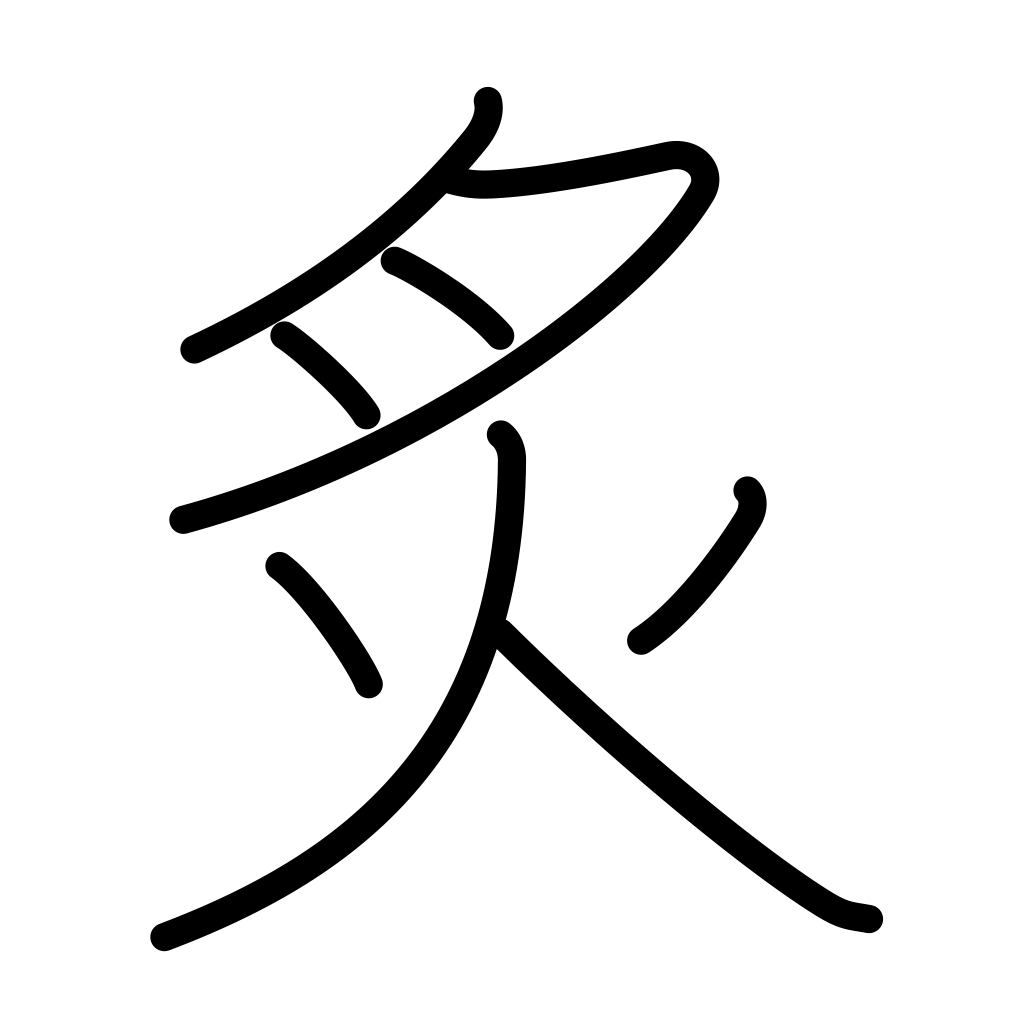
Meaning: roast, broil, toast, cauterize